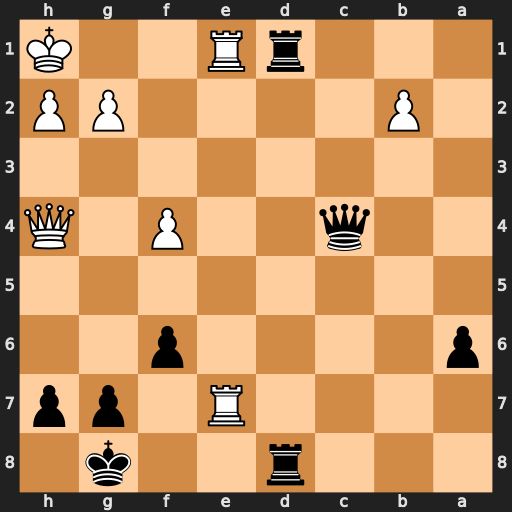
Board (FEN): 3r2k1/4R1pp/p4p2/8/2q2P1Q/8/1P4PP/3rR2K
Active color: b
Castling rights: -
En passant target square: -
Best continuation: Qf1+ Rxf1 Rxf1#